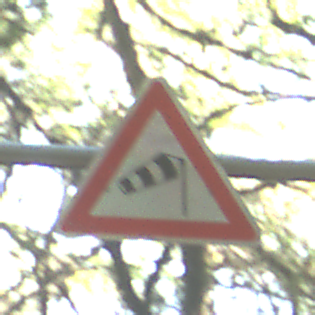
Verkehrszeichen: SeitenwindVonRechts
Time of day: Midday
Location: Outdoor (Nature)
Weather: Clear
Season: NotSpecified
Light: Natural